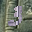
Label: 3